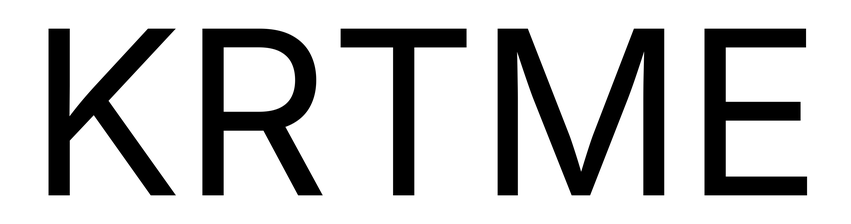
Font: Inter_Regular